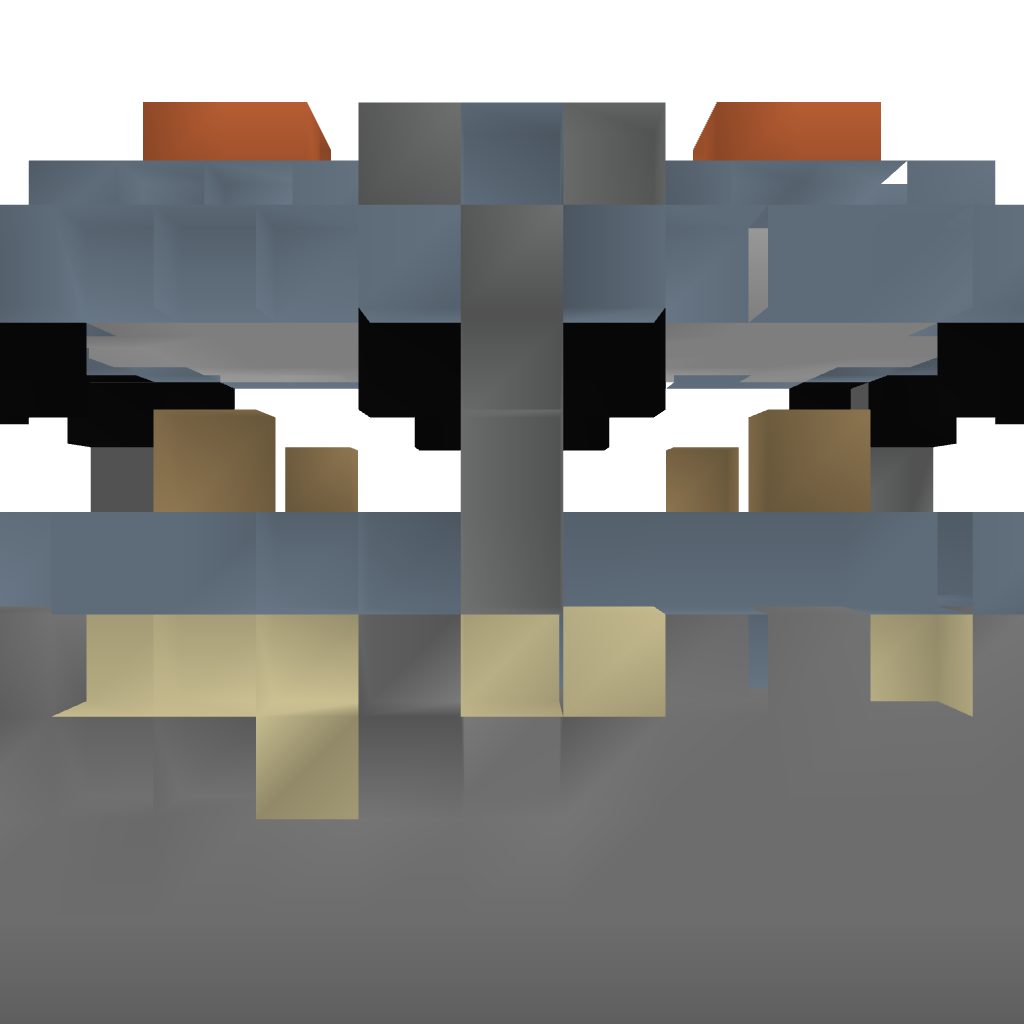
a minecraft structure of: Brick-Locked Nether Portal